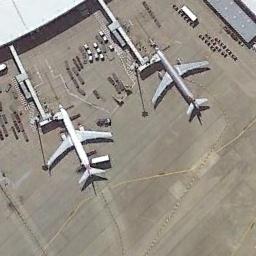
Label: airplane